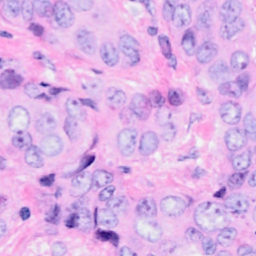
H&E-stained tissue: Breast